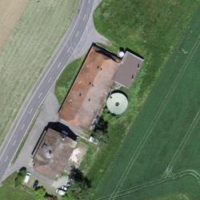
EUNIS habitat code: 55
Species observed at this site:
Ciconia ciconia